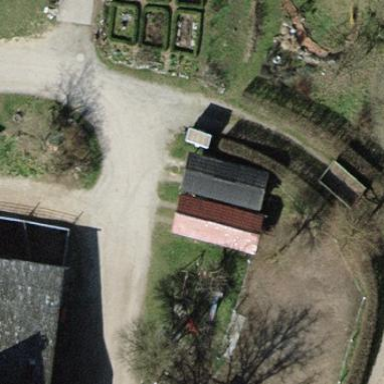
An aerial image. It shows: Shed building.